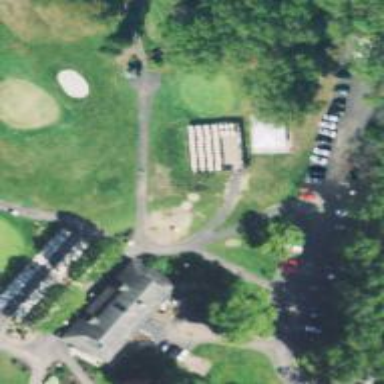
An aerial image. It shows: Path for golf carts.